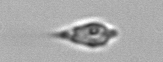
Label: Oxytoxum